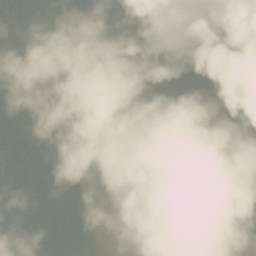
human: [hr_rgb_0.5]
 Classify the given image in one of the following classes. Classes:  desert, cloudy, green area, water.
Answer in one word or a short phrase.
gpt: cloudy